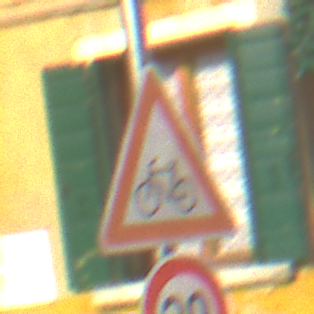
Verkehrszeichen: RadverkehrRechts
Zusatzzeichen unten: Geschwindigkeit30
Umgebung: Outdoor, Urban
Tageszeit: MorningAfternoon
Wetter: Clear
Licht: Natural
Jahreszeit: NotSpecified
Kontrast: HighContrast